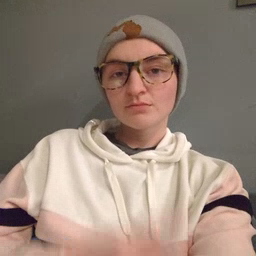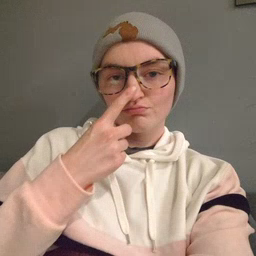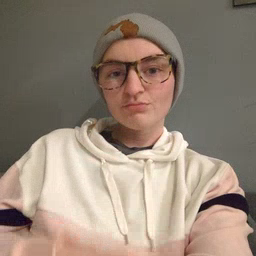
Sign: noisy